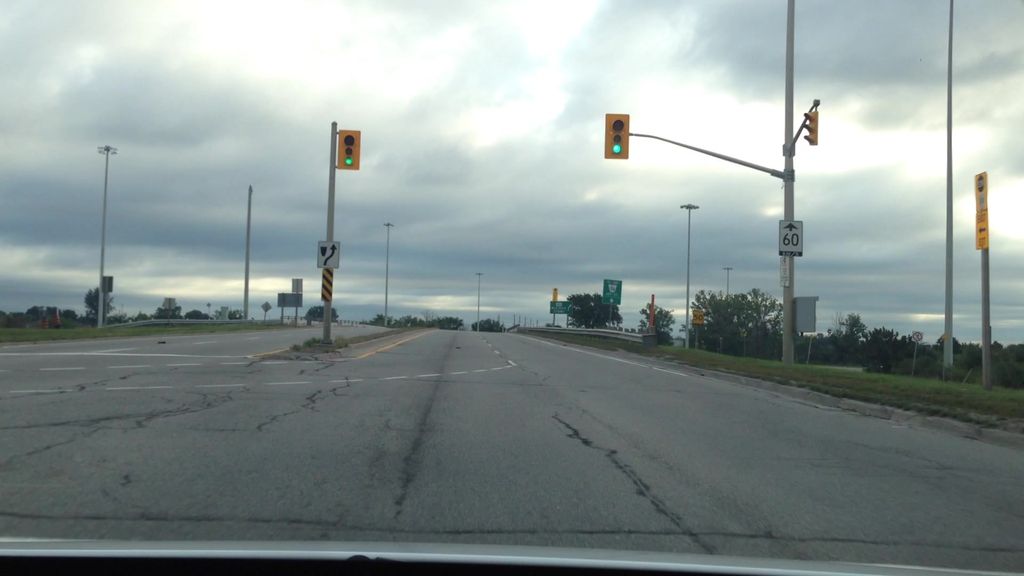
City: ottawa-gatineau